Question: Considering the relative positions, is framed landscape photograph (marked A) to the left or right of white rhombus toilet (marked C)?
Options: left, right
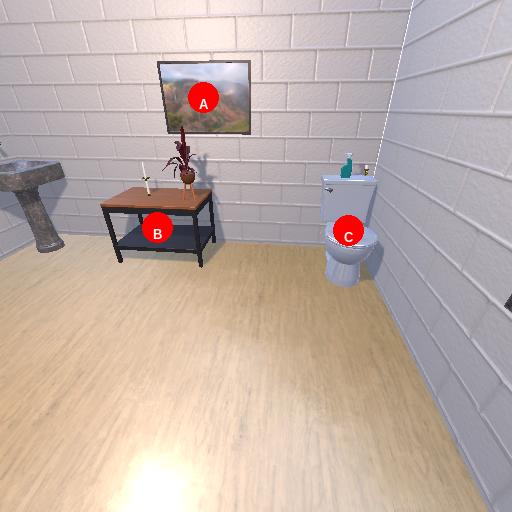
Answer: left